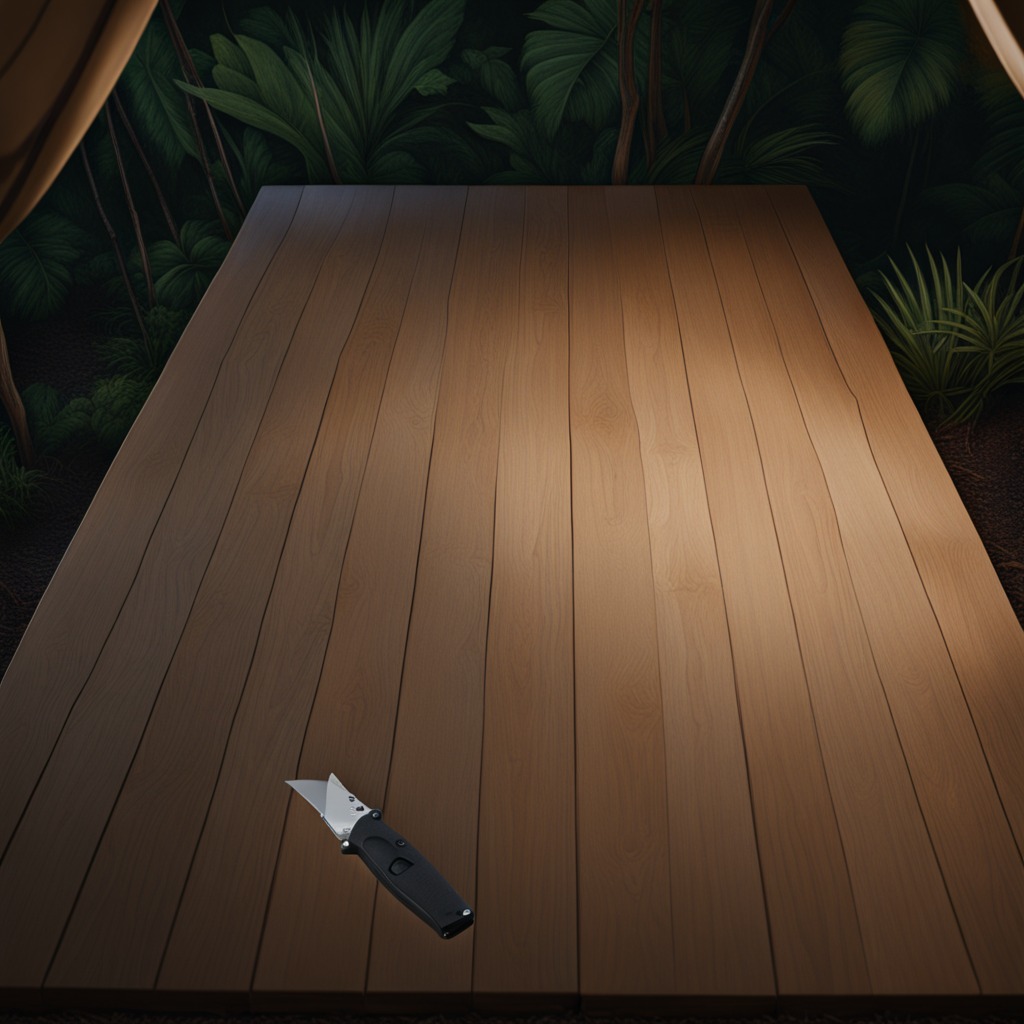
A utility knife is lying on a clean wooden table inside a jungle field workshop tent at night.